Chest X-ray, PA view. Patient: 4 years old, sex M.
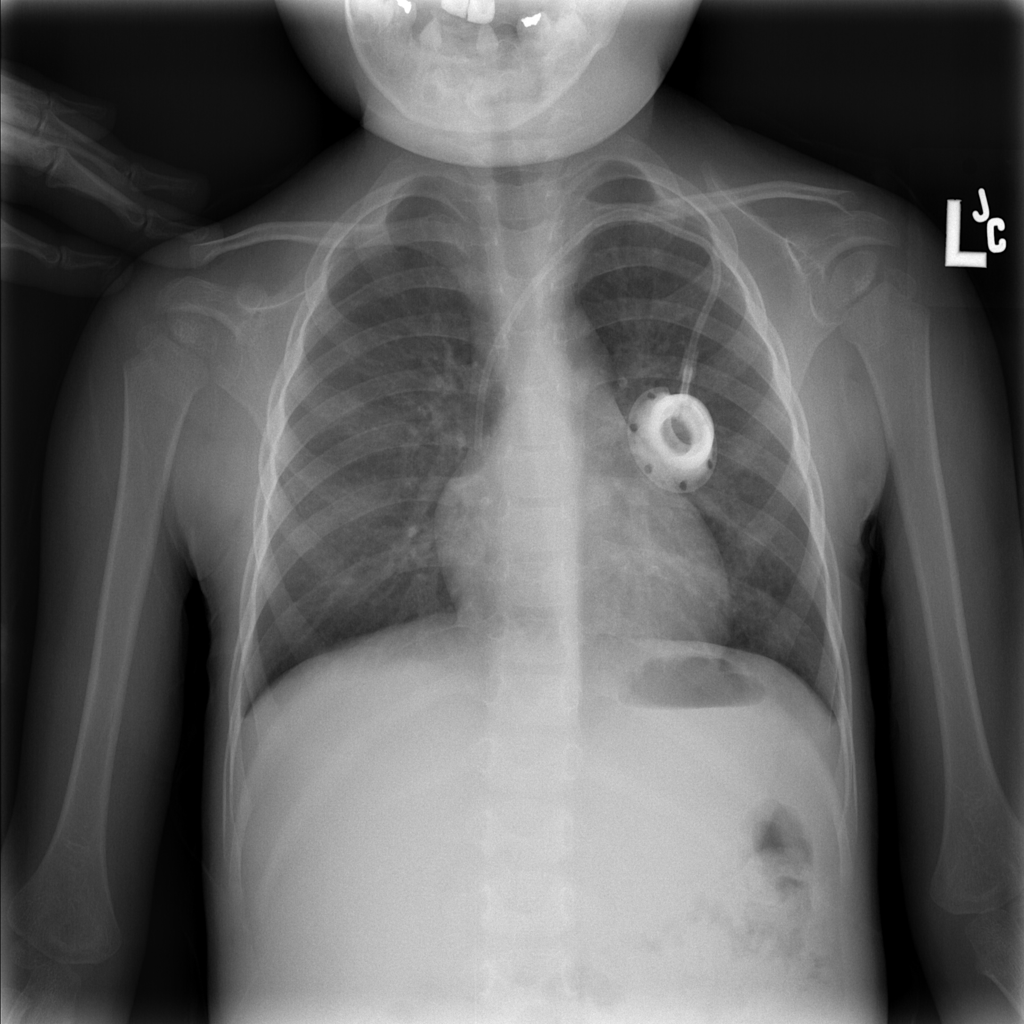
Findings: No Finding